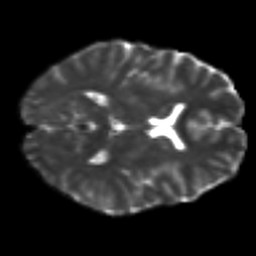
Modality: T2w
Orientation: axial
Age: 27
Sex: female
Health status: healthy
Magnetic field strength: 3 T
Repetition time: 9 s
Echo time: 0.093 s